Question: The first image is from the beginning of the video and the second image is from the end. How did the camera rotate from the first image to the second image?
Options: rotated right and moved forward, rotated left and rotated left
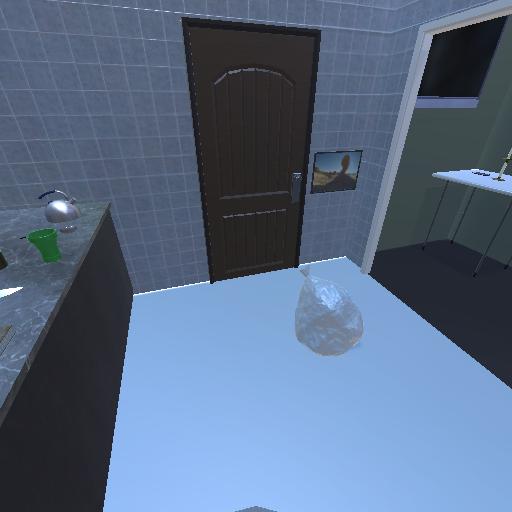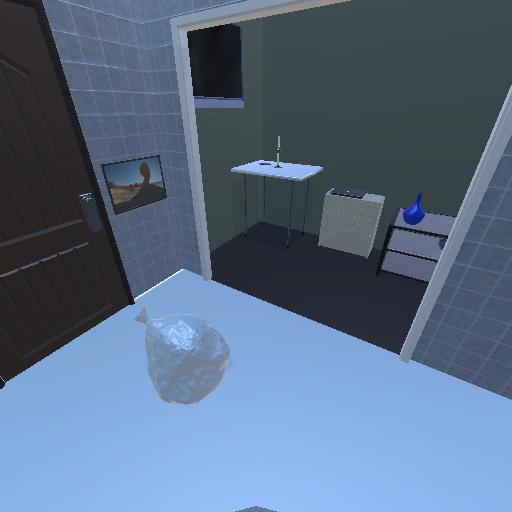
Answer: rotated right and moved forward